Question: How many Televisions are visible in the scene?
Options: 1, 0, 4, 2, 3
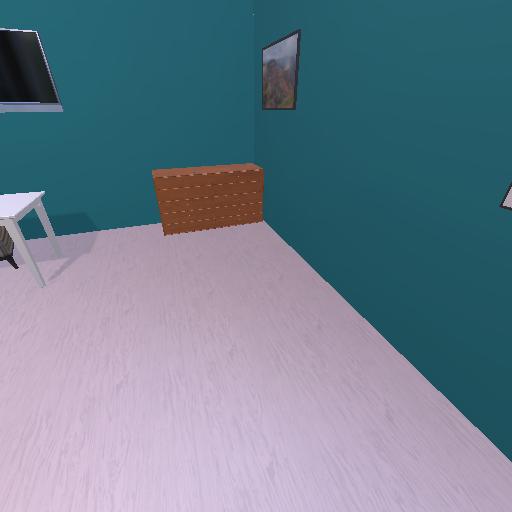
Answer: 1